Question: On Android 3.0, is there a built-in widget to create a navigation pane like the one on the left side?

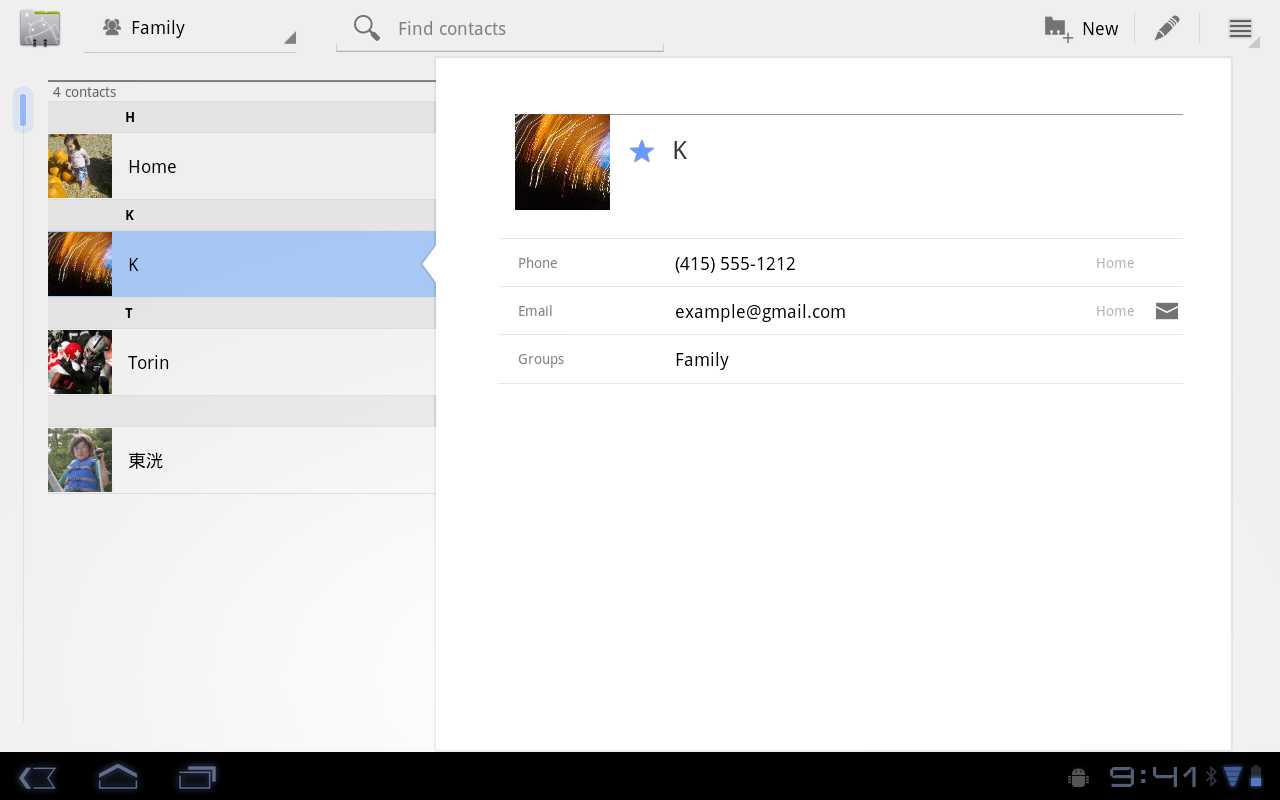
Answer: hardly.. that navigation area is built w/ fragments. The bar at the top is an actionbar.
<URL>